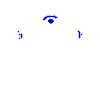
Particle: pion